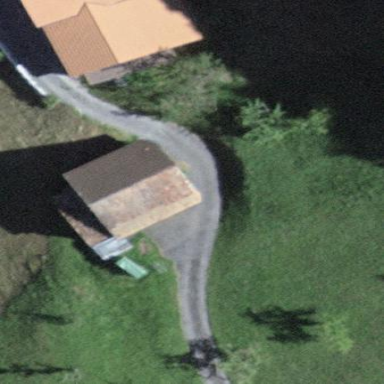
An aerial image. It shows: Rural barn.